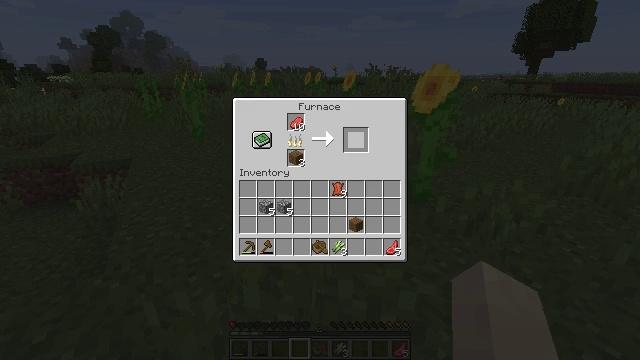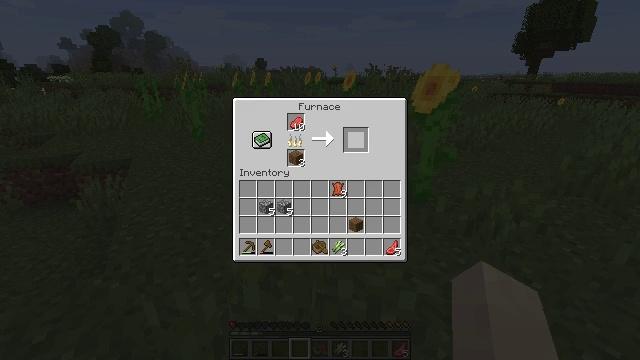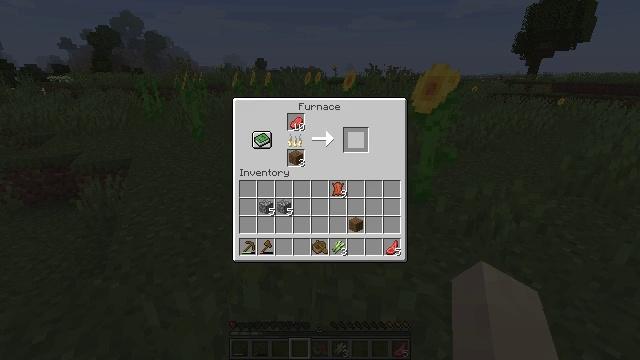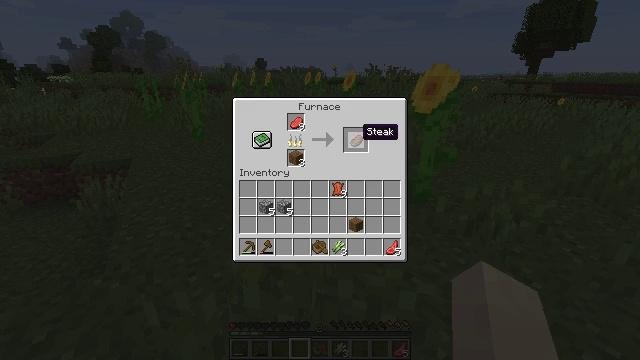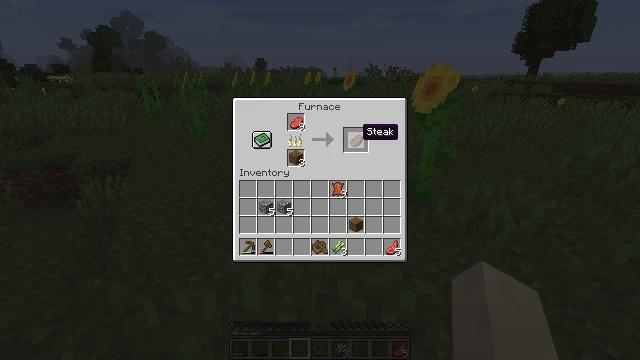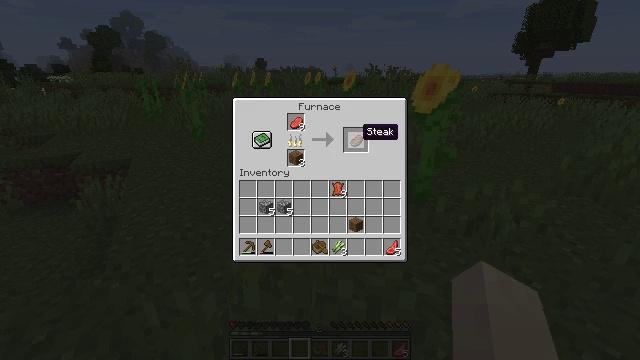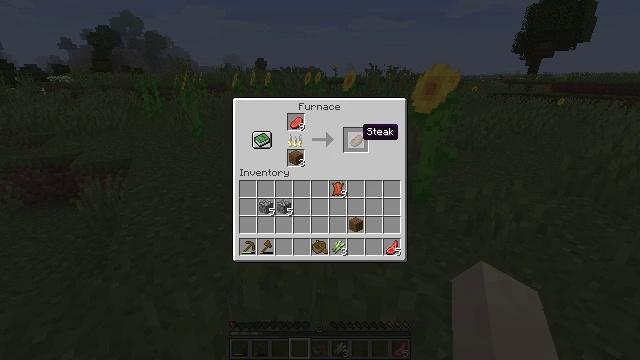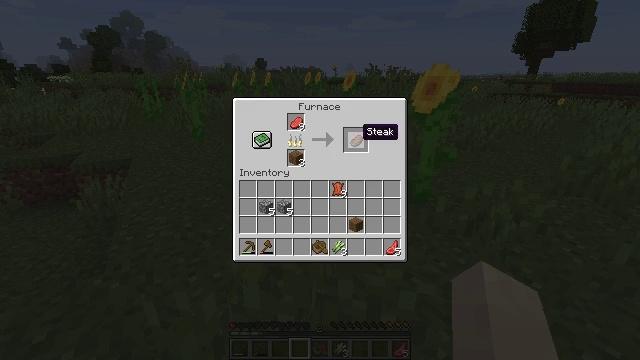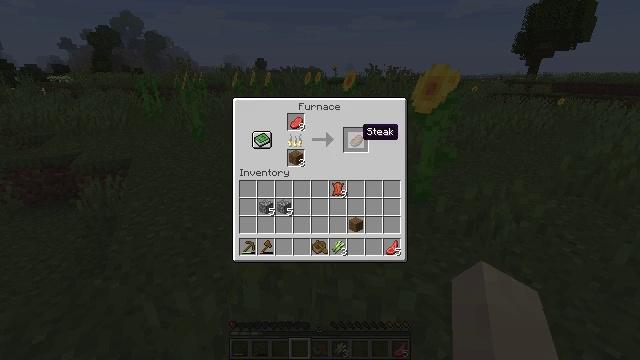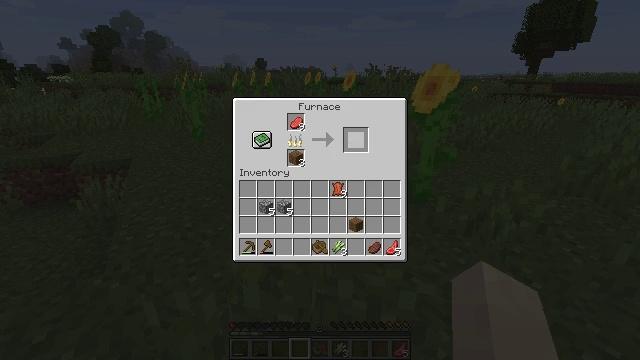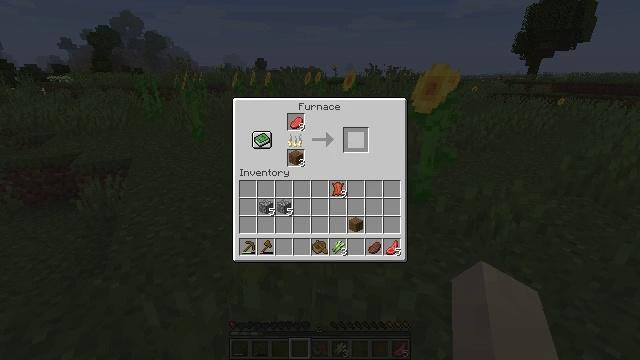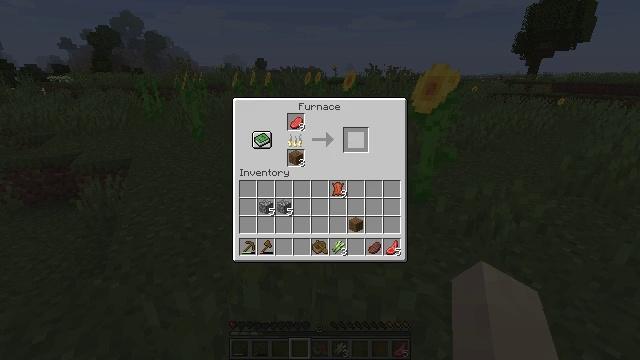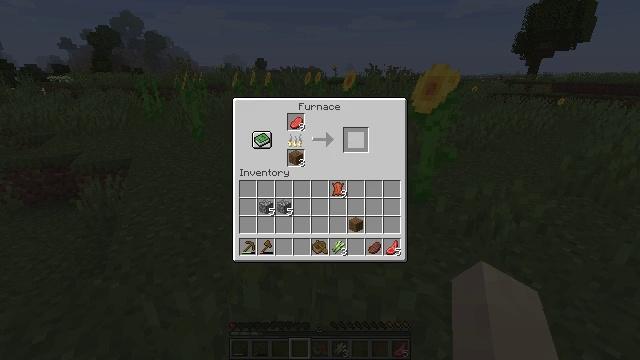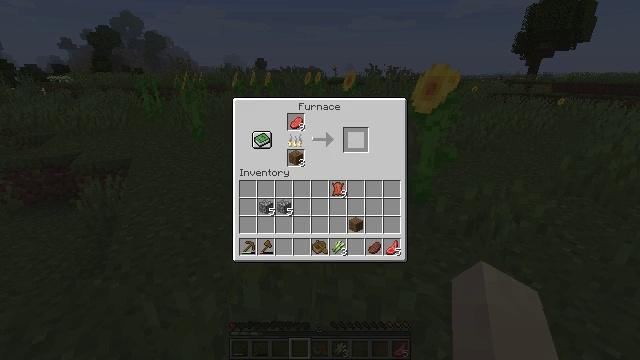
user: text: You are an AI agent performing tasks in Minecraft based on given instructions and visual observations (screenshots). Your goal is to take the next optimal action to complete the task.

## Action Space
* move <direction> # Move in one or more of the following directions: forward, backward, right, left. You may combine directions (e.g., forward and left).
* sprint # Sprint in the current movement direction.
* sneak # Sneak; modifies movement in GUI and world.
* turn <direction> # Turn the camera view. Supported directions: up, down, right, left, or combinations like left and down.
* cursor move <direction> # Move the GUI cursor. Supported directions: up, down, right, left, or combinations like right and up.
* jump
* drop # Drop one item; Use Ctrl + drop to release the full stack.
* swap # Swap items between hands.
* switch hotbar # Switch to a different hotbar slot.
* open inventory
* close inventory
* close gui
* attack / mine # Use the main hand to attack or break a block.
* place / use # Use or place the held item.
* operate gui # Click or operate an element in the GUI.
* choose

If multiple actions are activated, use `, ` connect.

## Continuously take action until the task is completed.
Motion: motion action
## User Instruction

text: craft item air
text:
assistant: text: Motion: sneak
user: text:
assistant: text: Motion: sneak
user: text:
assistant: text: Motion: sneak
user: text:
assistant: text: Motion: sneak
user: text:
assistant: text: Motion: sneak
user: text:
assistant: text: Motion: sneak
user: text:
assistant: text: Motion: sneak
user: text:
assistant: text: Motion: sneak
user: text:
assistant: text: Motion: sneak, operate gui
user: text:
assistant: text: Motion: sneak, operate gui
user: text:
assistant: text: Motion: sneak, operate gui
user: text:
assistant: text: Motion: sneak
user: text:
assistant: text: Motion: no_op
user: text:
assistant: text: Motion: no_op